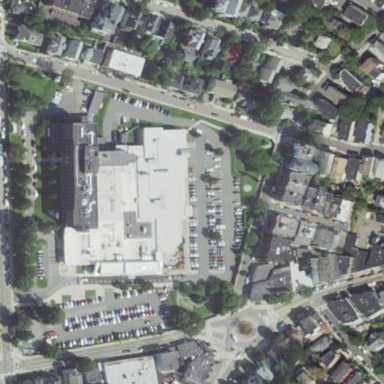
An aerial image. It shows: Veterinary facility.